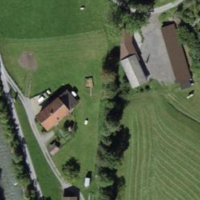
EUNIS habitat code: 24
Species observed at this site:
Cirsium arvense